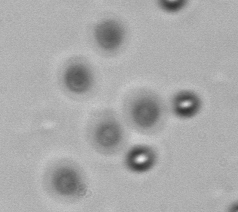
Label: Phaeocystis